Interaction volume radius: 5 \u00c5
Interaction volume height: 10 \u00c5
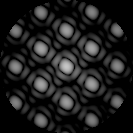
Disorder parameter: 0.003156